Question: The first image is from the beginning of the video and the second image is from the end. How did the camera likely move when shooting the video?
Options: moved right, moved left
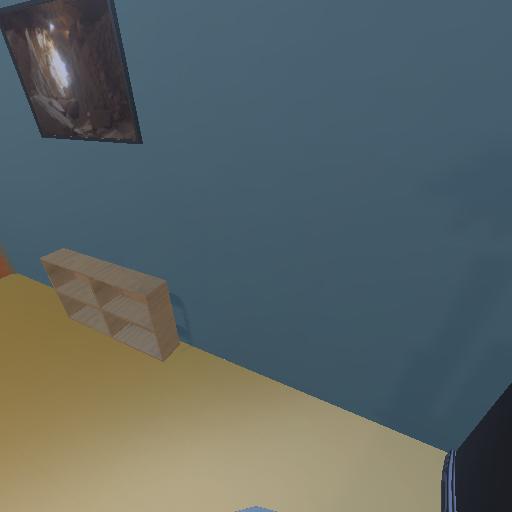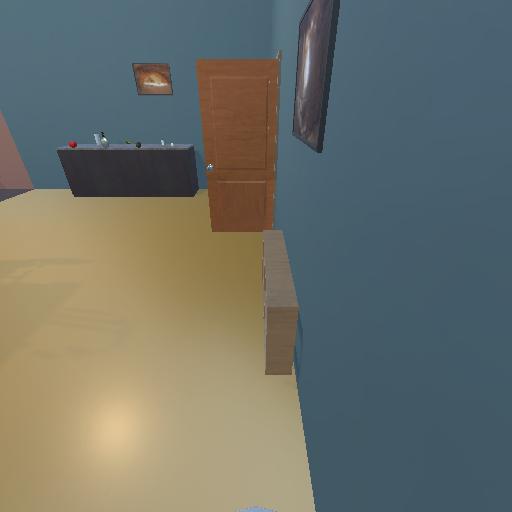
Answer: moved right